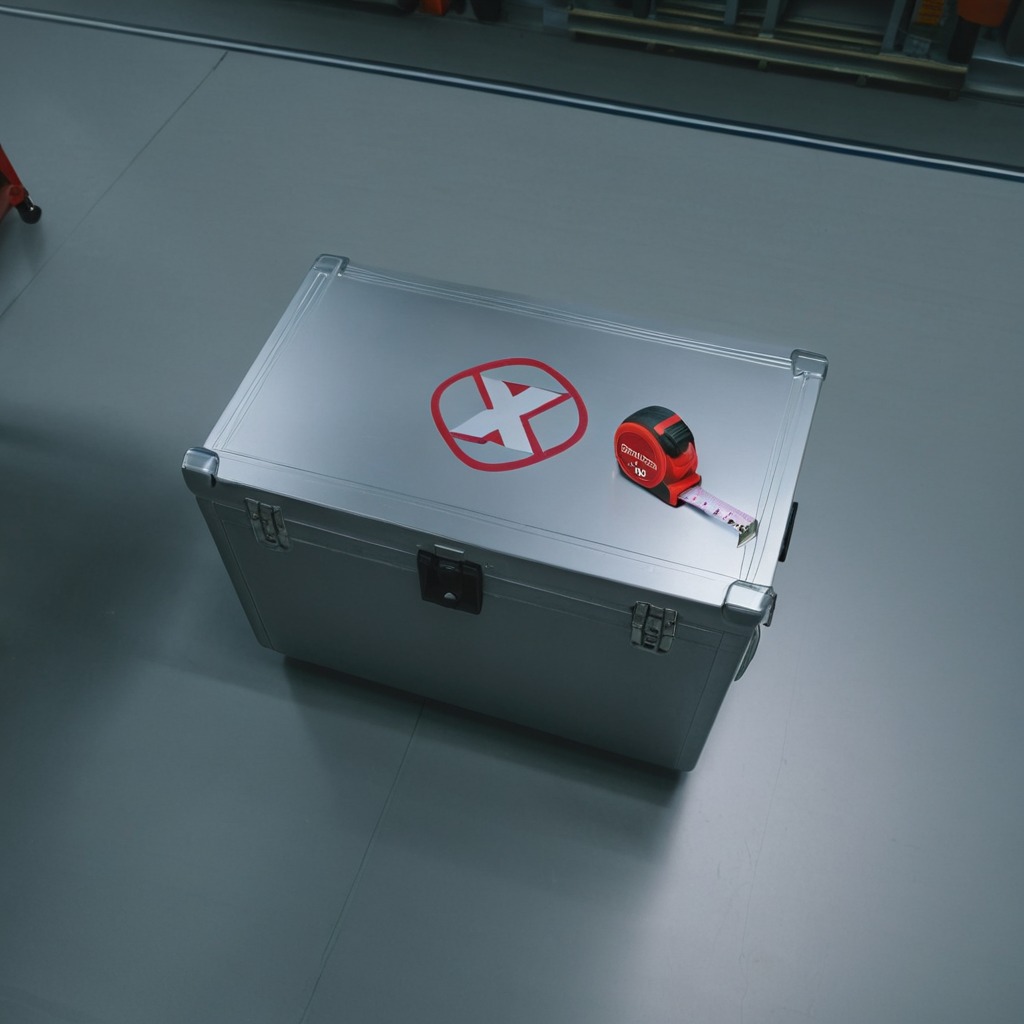
A measuring tape is lying on the toolbox surface in the airplane hangar workshop.